Group 1:
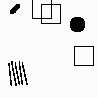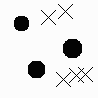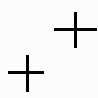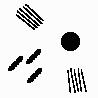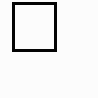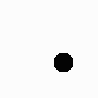
Group 2:
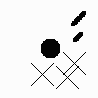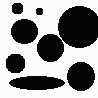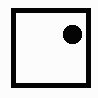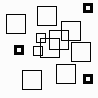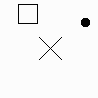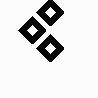
Rule separating the two groups: No objects are centered at the center of the box vs. one object is centered at the center of the box.
Concepts: bounding_box, center, center_bounding_box, existence, number
Author: Giuseppe Insana